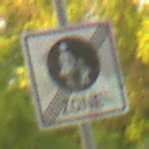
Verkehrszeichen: EndeFussgaengerzone
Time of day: SunriseSunset
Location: Outdoor (RoadRail)
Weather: Clear
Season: NotSpecified
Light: Natural